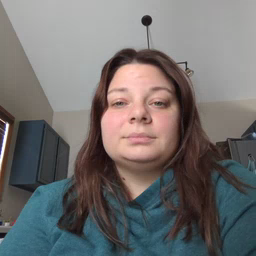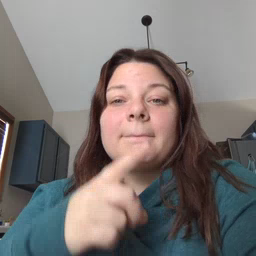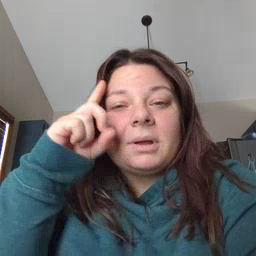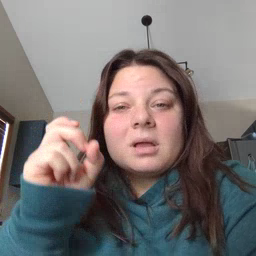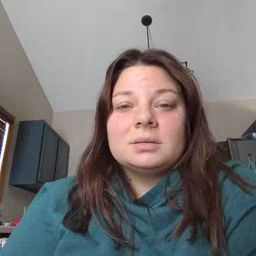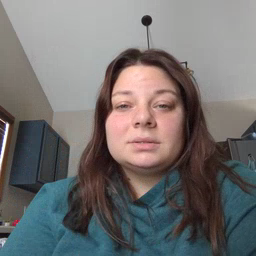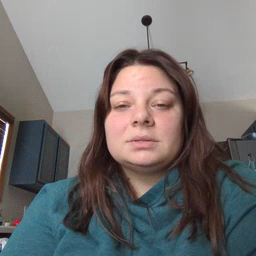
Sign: because